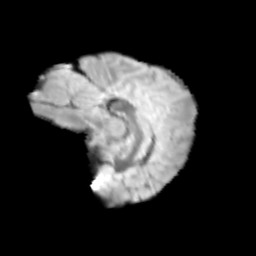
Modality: T2w
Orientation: sagittal
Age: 10
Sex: female
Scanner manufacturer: siemens
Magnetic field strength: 3 T
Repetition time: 3.8 s
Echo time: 0.07 s